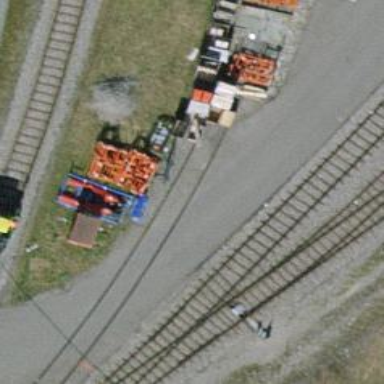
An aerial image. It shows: Unused railway spur with one track.